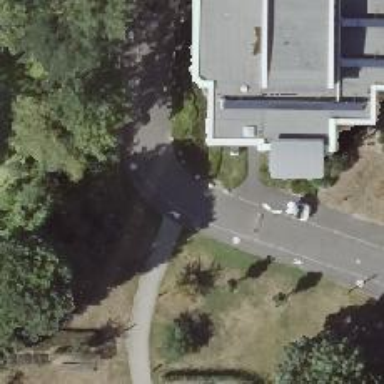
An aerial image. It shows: Driveway on the left side with service road.